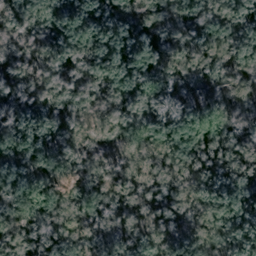
Label: forest